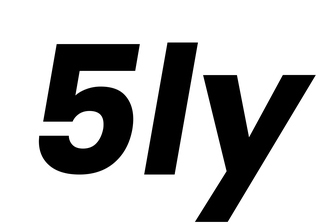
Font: Poppins-BoldItalic